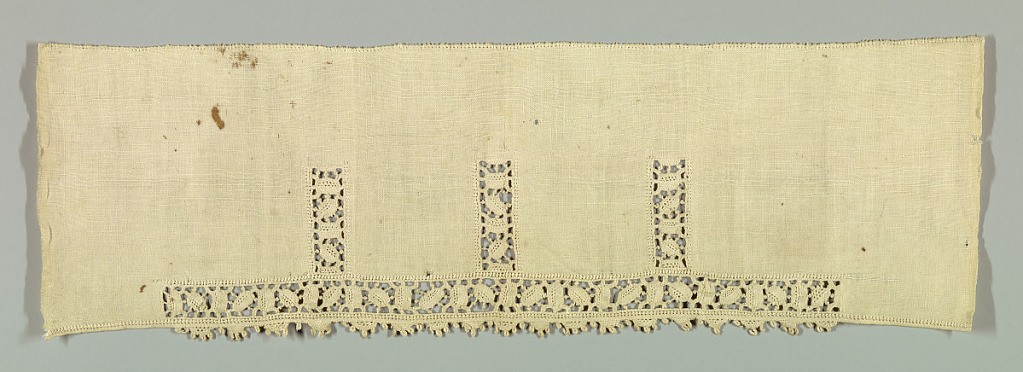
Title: Border
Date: mid-16th century
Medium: linen Technique: needle lace, reticella style
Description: Wide border of linen with narrow insertion of reticella along one side. Pattern connected by brides and interspersed by portes.